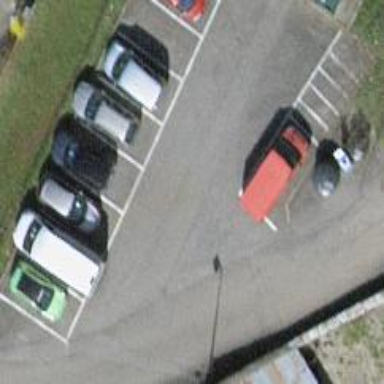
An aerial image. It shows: Parking area with surface.